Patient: sex F, age 31
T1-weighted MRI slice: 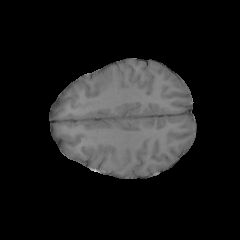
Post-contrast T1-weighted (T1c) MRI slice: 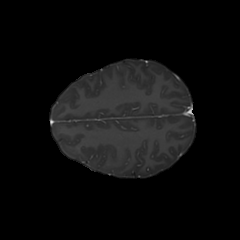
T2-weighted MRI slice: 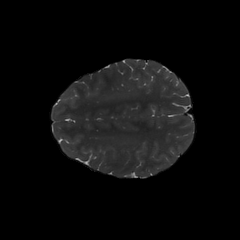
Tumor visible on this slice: no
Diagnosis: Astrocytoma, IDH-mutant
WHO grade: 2